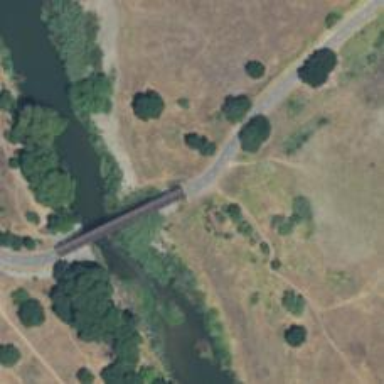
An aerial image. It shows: Bridge for cycleway.